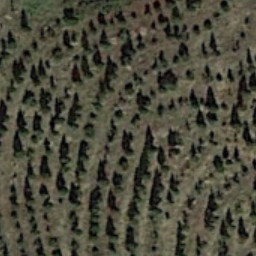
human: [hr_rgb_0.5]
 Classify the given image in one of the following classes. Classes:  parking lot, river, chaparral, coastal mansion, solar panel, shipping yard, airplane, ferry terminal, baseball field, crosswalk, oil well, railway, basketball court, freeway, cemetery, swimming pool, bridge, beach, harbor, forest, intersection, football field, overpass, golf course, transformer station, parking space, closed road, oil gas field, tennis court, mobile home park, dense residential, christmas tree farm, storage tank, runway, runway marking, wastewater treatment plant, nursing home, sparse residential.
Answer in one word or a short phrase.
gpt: christmas tree farm